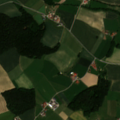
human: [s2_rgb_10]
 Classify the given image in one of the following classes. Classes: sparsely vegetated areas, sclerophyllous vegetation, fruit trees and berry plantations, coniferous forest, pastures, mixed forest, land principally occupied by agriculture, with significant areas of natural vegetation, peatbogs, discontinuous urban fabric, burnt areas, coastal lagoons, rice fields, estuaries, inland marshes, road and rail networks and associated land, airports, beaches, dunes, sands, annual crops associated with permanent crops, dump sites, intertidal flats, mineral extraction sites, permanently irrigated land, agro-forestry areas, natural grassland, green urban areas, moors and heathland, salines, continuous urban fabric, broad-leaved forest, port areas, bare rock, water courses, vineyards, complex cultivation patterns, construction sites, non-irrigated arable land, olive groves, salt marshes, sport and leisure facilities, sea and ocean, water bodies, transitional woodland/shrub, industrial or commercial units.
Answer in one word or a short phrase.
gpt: non-irrigated arable land, complex cultivation patterns, land principally occupied by agriculture, with significant areas of natural vegetation, coniferous forest